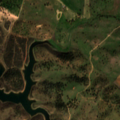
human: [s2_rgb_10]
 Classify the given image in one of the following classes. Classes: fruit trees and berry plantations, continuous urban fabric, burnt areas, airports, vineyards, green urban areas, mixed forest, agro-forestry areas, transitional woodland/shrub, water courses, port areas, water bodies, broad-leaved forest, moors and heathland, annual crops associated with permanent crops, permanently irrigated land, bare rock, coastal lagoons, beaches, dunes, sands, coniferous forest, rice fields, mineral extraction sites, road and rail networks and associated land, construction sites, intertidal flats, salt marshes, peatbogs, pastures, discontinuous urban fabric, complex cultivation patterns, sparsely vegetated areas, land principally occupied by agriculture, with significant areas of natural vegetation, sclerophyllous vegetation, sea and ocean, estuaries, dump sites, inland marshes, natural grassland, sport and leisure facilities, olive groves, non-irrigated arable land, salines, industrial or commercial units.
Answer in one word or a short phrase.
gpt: olive groves, pastures, agro-forestry areas, broad-leaved forest, transitional woodland/shrub, water bodies